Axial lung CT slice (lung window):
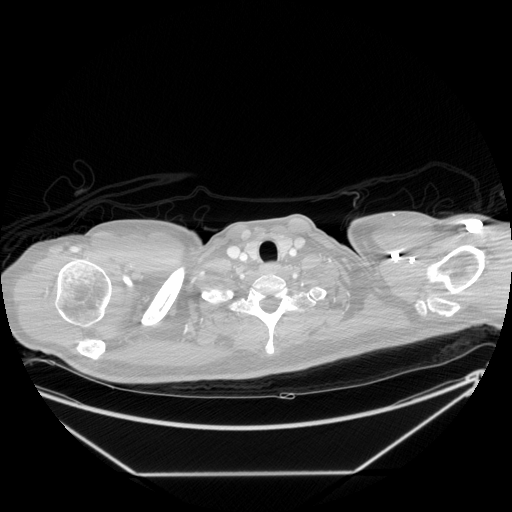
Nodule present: no